Interaction volume radius: 5 \u00c5
Interaction volume height: 25 \u00c5
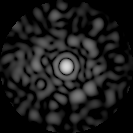
Disorder parameter: 0.8263